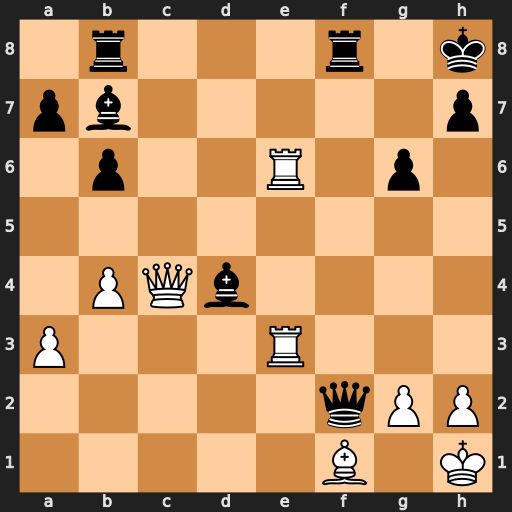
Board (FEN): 1r3r1k/pb5p/1p2R1p1/8/1PQb4/P3R3/5qPP/5B1K
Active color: w
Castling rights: -
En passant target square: -
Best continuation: Qxd4+ Kg8 Rxg6+ hxg6 Bc4+ Rf7 Re8+ Rxe8 Qxf2